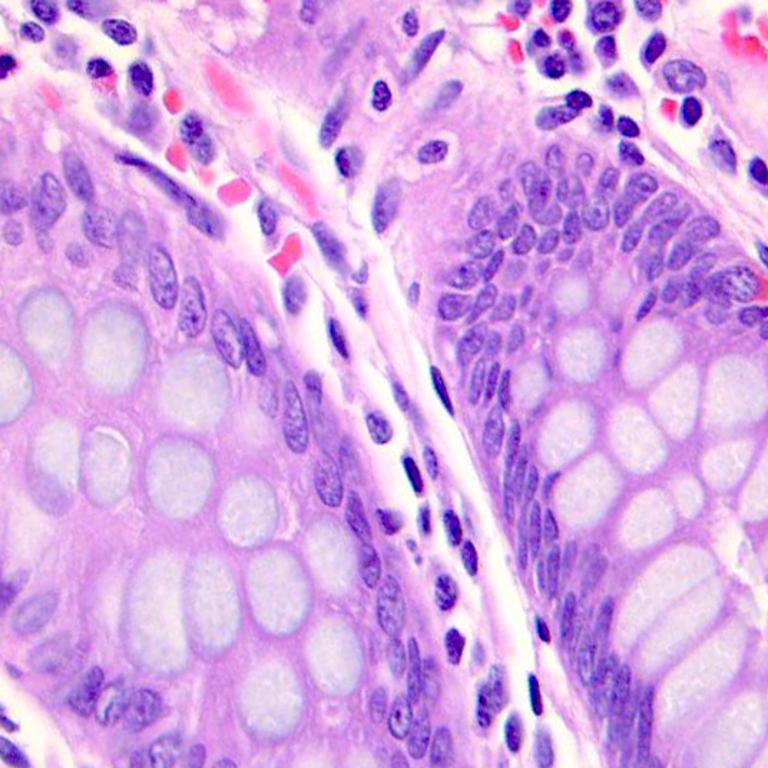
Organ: colon
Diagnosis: benign